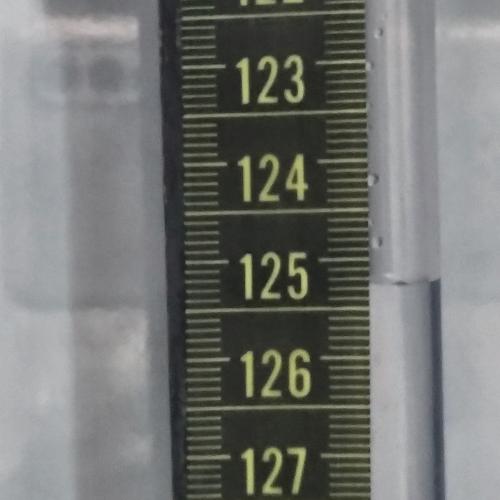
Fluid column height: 125.3 cm